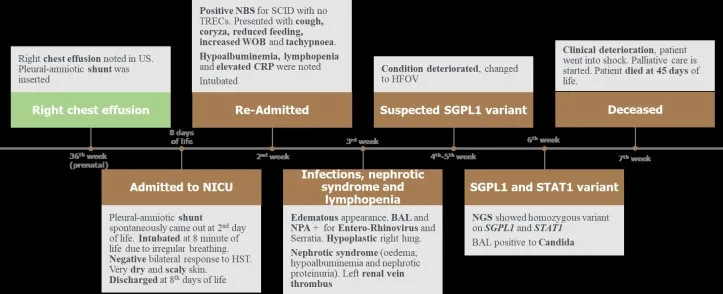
Timeline of the clinical presentation of the patient. BAL, bronchoalveolar lavage. CRP, C-reactive protein. HST, hearing screening test. HFOV, high frequency oscillatory ventilation. NBS, newborn screening. NPA, nasopharyngeal aspiration. NICU, neonatal intensive care unit. NGS, next generation sequencing. SCID, severe combined immunodeficiency. STAT1, signal transducer and activator of transcription. SGPL1, sphingosine 1-phosphate lyase. US, ultrasound. WOB, work of breathing.
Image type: chart (chart)